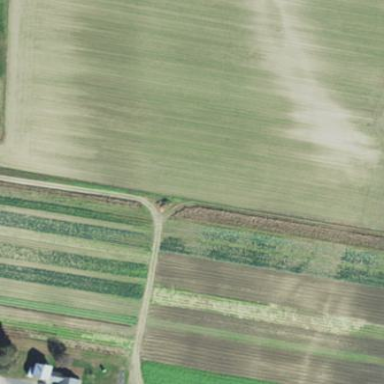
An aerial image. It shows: Farmland with agricultural activities.